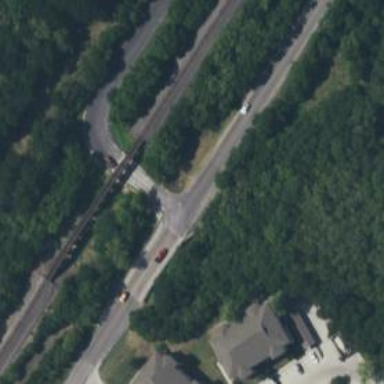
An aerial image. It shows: Secondary road crossing bridge.